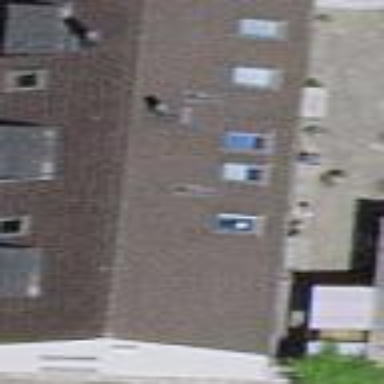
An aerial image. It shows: Residential building.